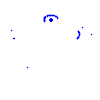
Particle: kaon